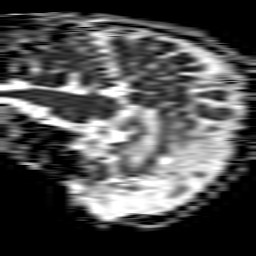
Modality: ADC
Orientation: sagittal
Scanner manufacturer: philips
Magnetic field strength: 1.5 T
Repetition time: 4.322 s
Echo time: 0.1103 s